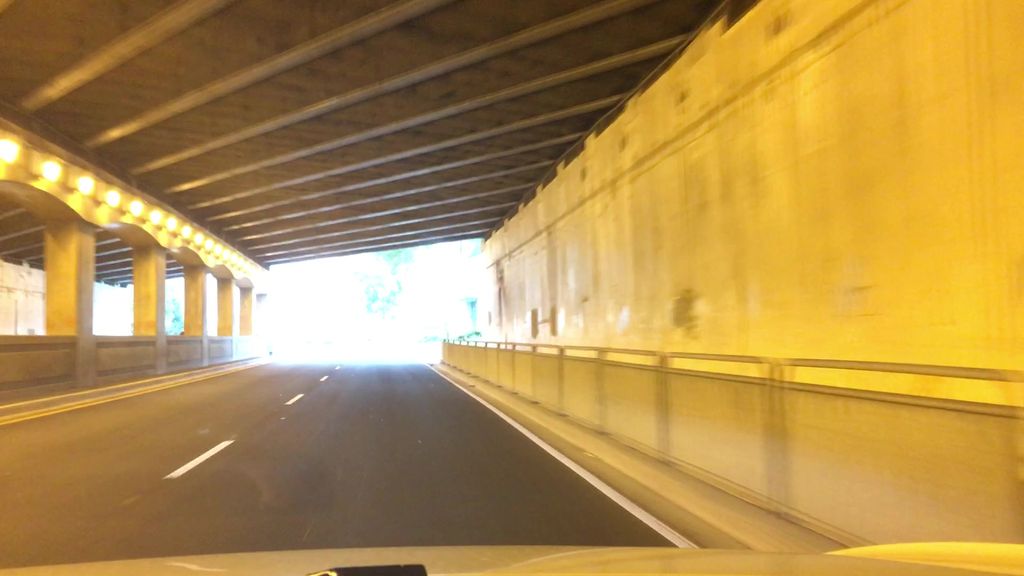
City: toronto